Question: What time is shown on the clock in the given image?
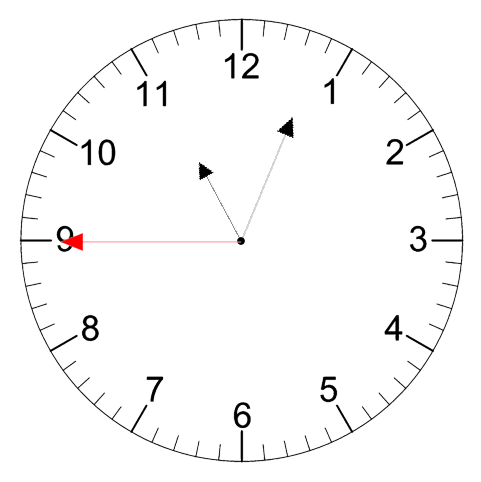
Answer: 11:03:45